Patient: sex F, age 68
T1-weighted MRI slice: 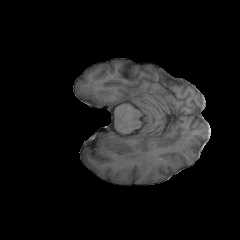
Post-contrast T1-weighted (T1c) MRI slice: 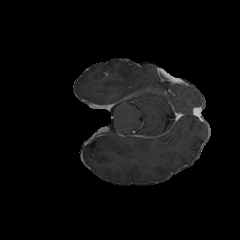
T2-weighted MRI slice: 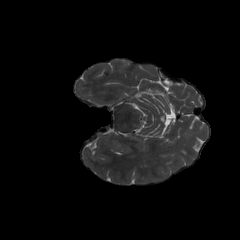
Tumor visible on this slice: no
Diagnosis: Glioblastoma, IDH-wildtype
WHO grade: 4